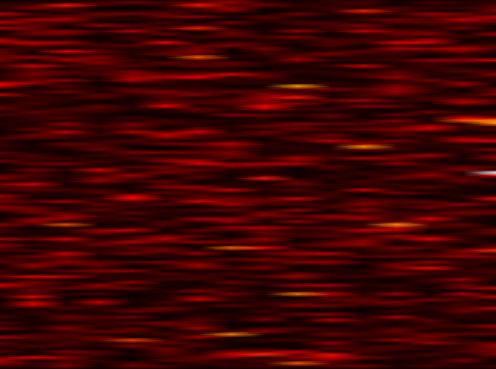
Label: FBMC